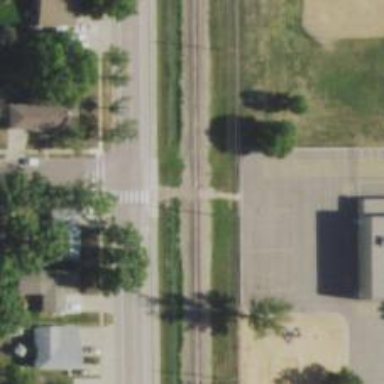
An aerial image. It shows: Railway crossing.